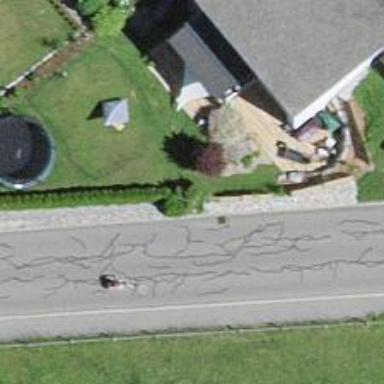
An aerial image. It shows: Hedge acting as barrier.